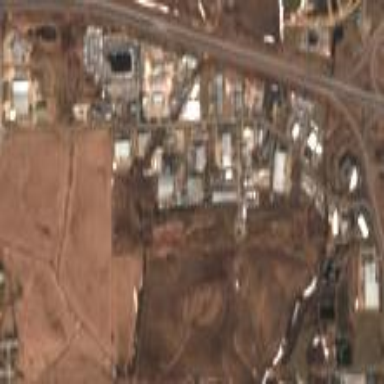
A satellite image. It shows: Industrial area.